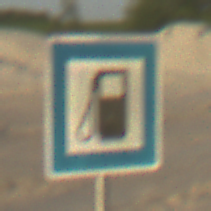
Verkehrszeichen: Tankstelle
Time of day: SunriseSunset
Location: Outdoor (Beach)
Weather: Clear
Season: NotSpecified
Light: Natural